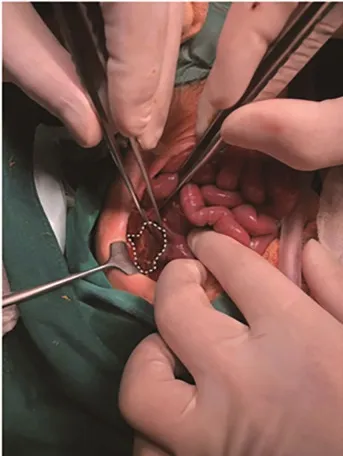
Intraoperative findings and pathological report of neonatal gastric perforation. (A) Intraoperative findings of neonatal gastric perforation.
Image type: medical_photograph (other_medical_photograph)